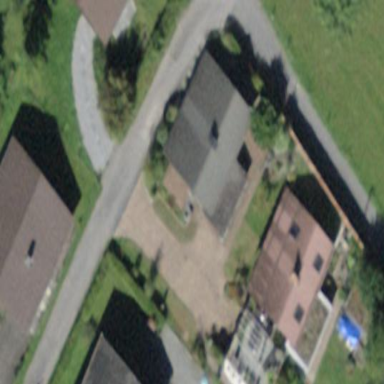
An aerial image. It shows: Detached building.